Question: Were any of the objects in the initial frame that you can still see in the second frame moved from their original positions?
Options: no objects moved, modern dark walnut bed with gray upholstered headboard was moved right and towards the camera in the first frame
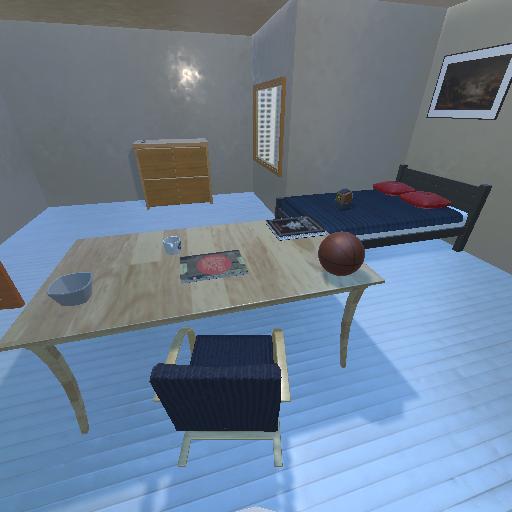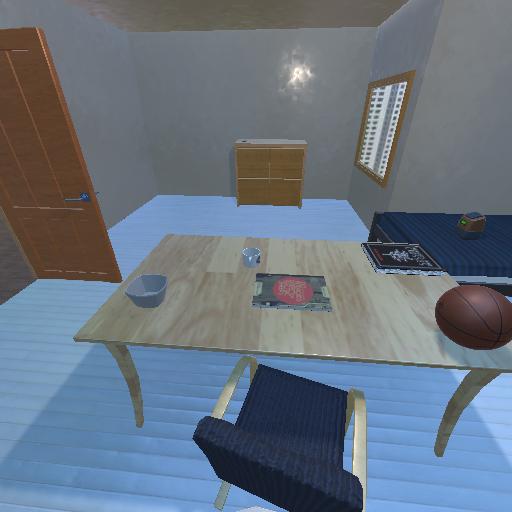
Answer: no objects moved